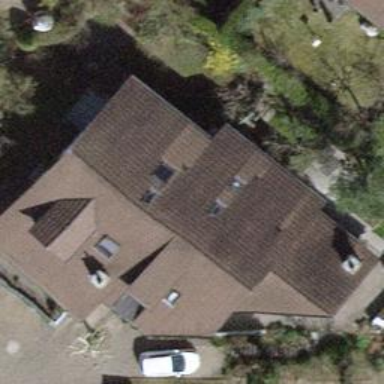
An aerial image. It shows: Building with tiled roof.